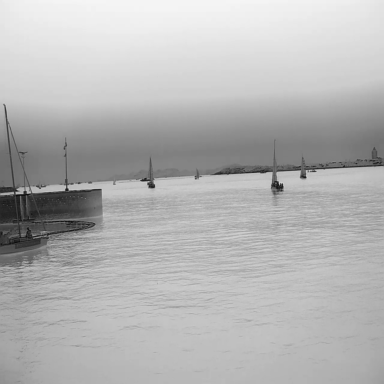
There are 13 objects shown in the infrared image, including six sailboats, and seven canoes.